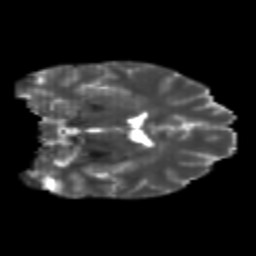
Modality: T2w
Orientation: coronal
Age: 24
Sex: male
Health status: healthy
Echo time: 0.074 s